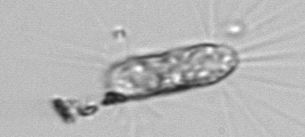
Label: Corethron_hystrix